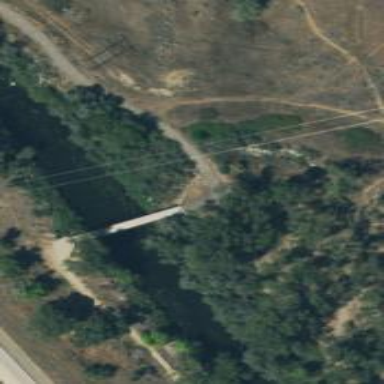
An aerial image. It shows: Bridge over cycleway.